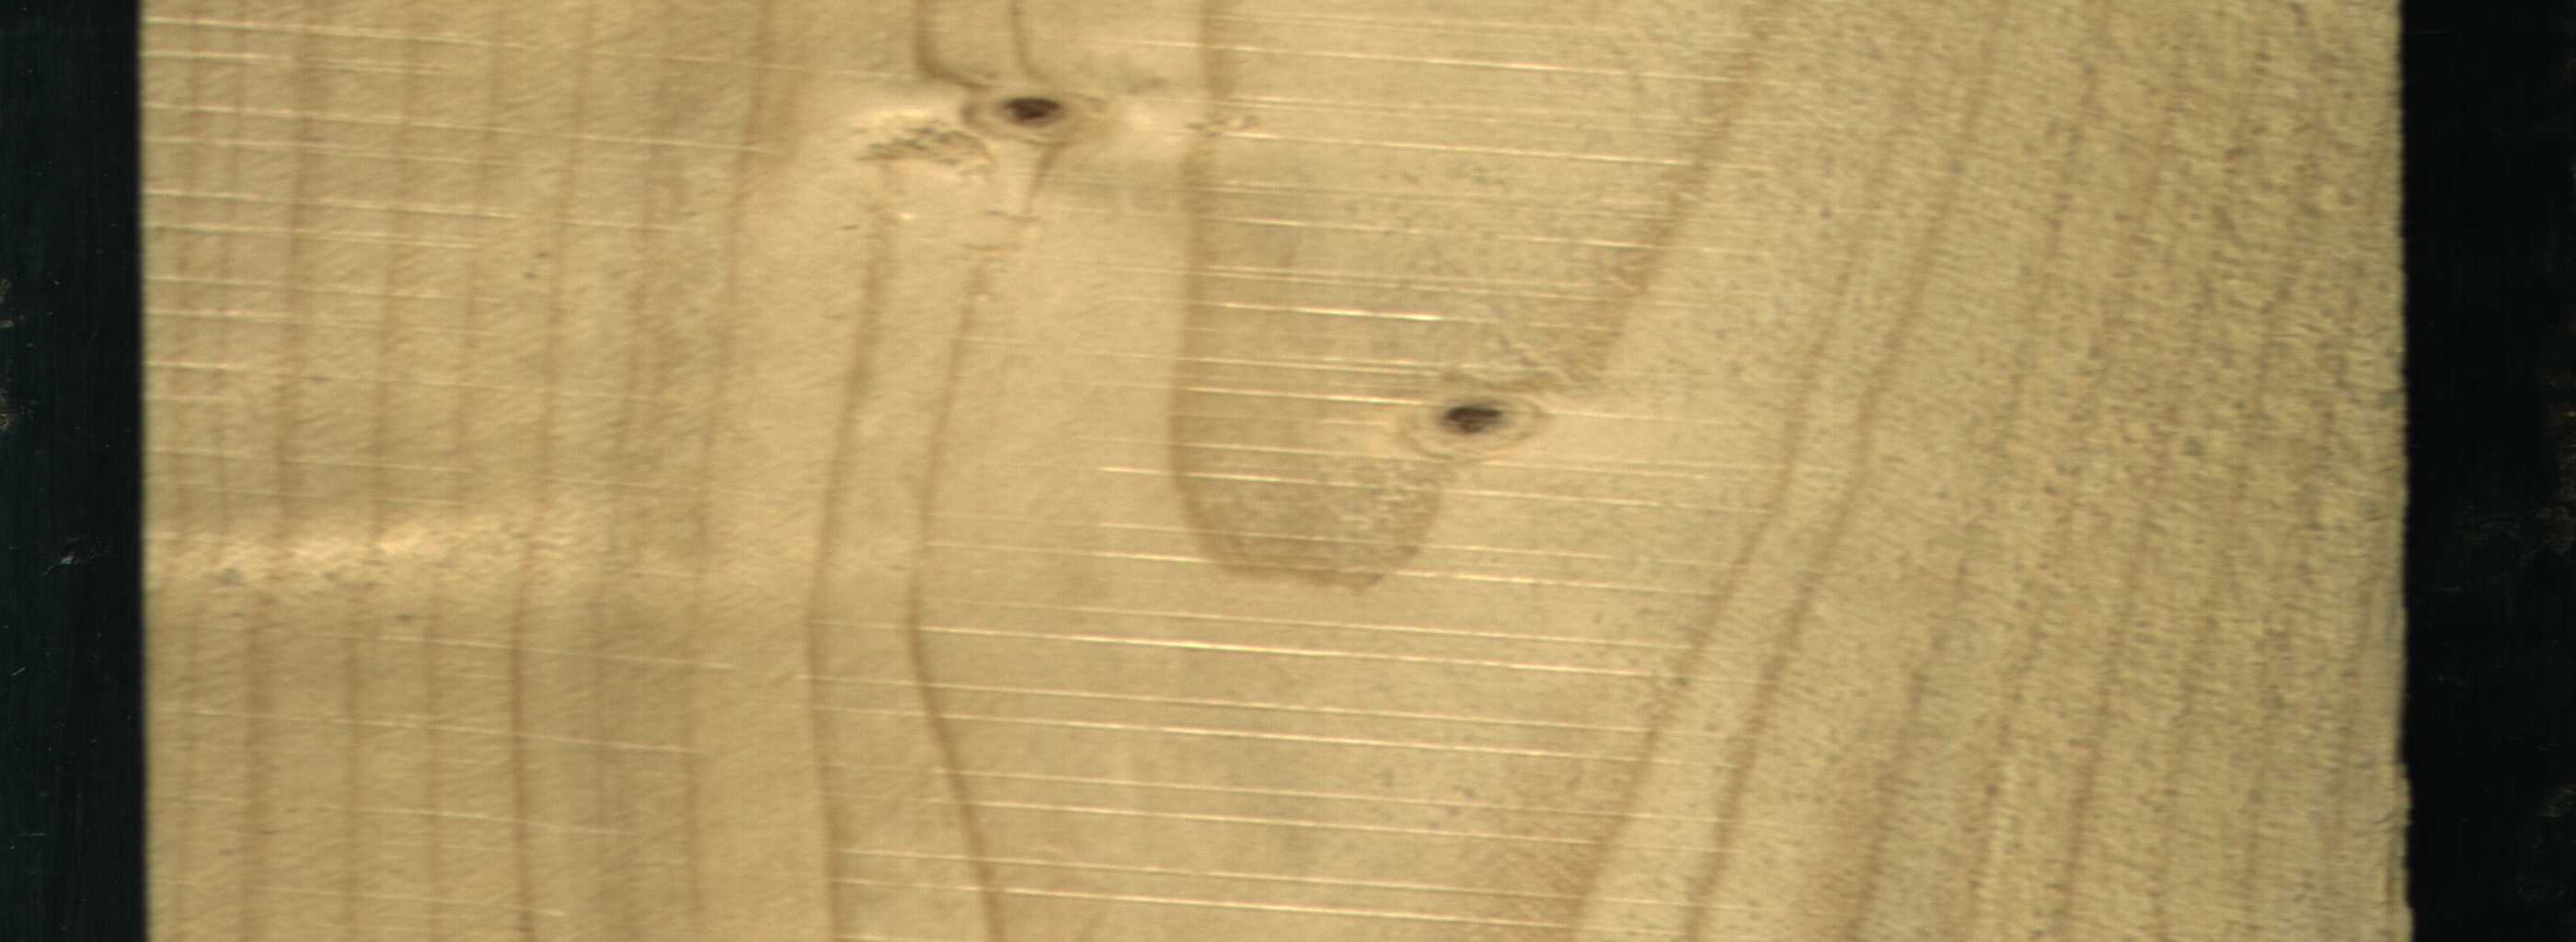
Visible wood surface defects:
Live_Knot
Live_Knot